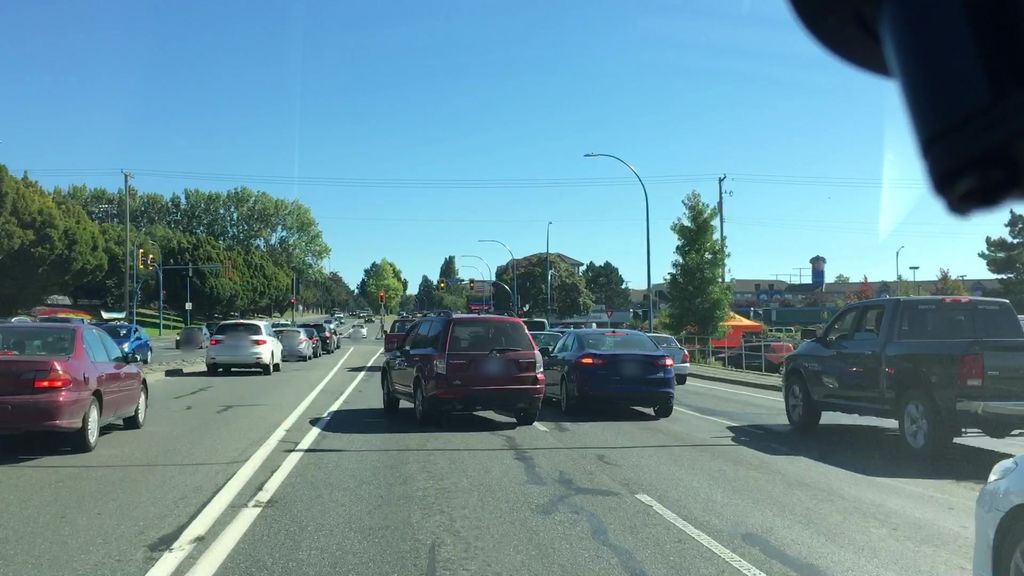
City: victoria